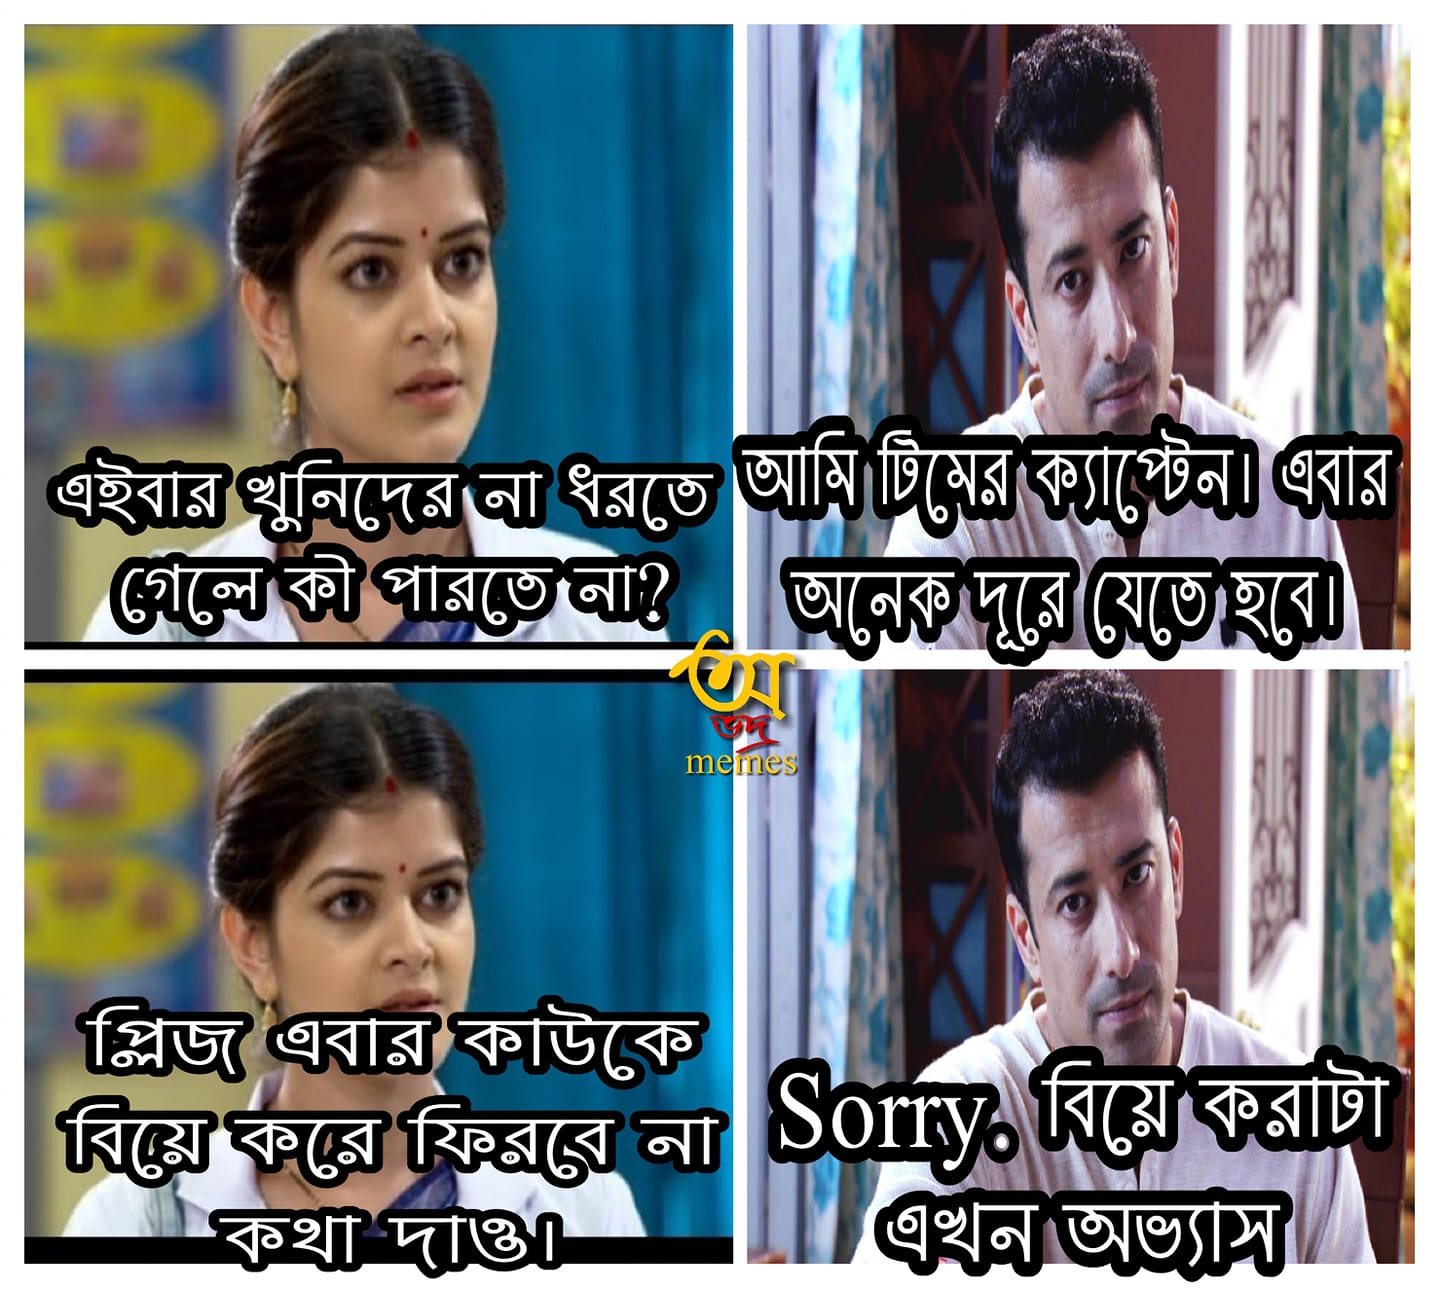
Caption: এইবার খুনিদের না ধরতে গেলে কী পারতে না ?    আমি টিমের ক্যাপ্টেন । এবার অনেক দূরে যেতে হবে ।   প্লিজ এবার কাউকে বিয়ে করে ফিরবে না কথা দাও ।   Sorry.  বিয়ে করাটা এখন অভ্যাস
Label: hate